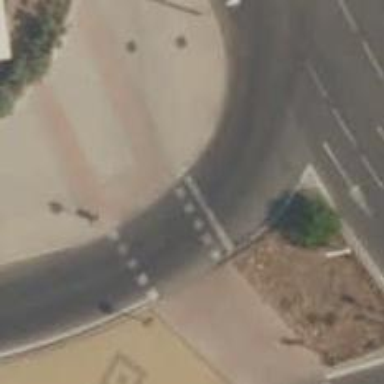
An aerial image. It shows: Crossing with traffic signals.